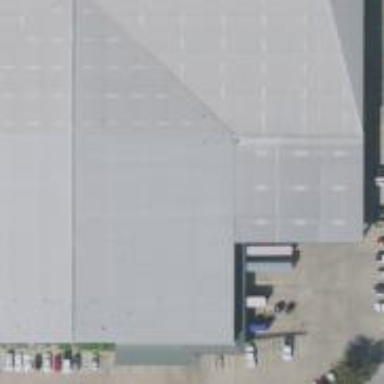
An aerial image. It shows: Warehouse building.